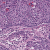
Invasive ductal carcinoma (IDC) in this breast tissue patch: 1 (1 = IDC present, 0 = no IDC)